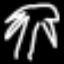
Label: palm tree